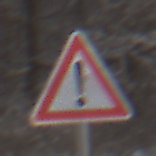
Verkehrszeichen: Gefahrenstelle
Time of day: MorningAfternoon
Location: Outdoor (Nature)
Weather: PartlyCloudy
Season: Winter
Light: Natural